Interaction volume radius: 5 \u00c5
Interaction volume height: 15 \u00c5
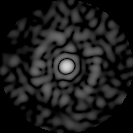
Disorder parameter: 0.8635